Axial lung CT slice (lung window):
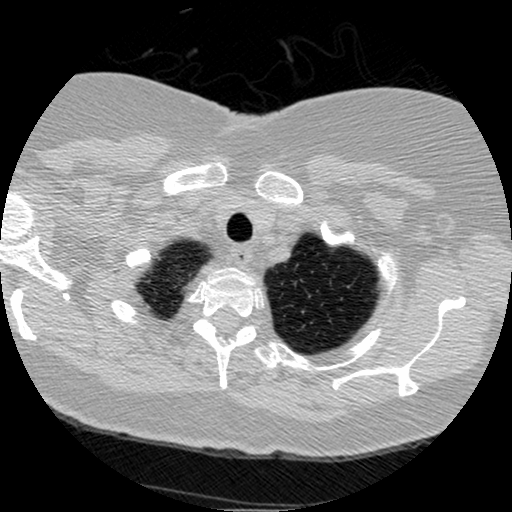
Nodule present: no